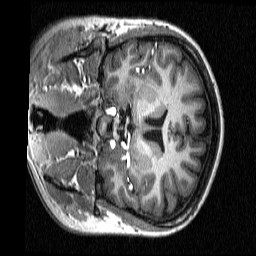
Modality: T1w
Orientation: coronal